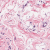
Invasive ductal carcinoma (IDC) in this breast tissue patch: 0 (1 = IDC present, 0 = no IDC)